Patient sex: M
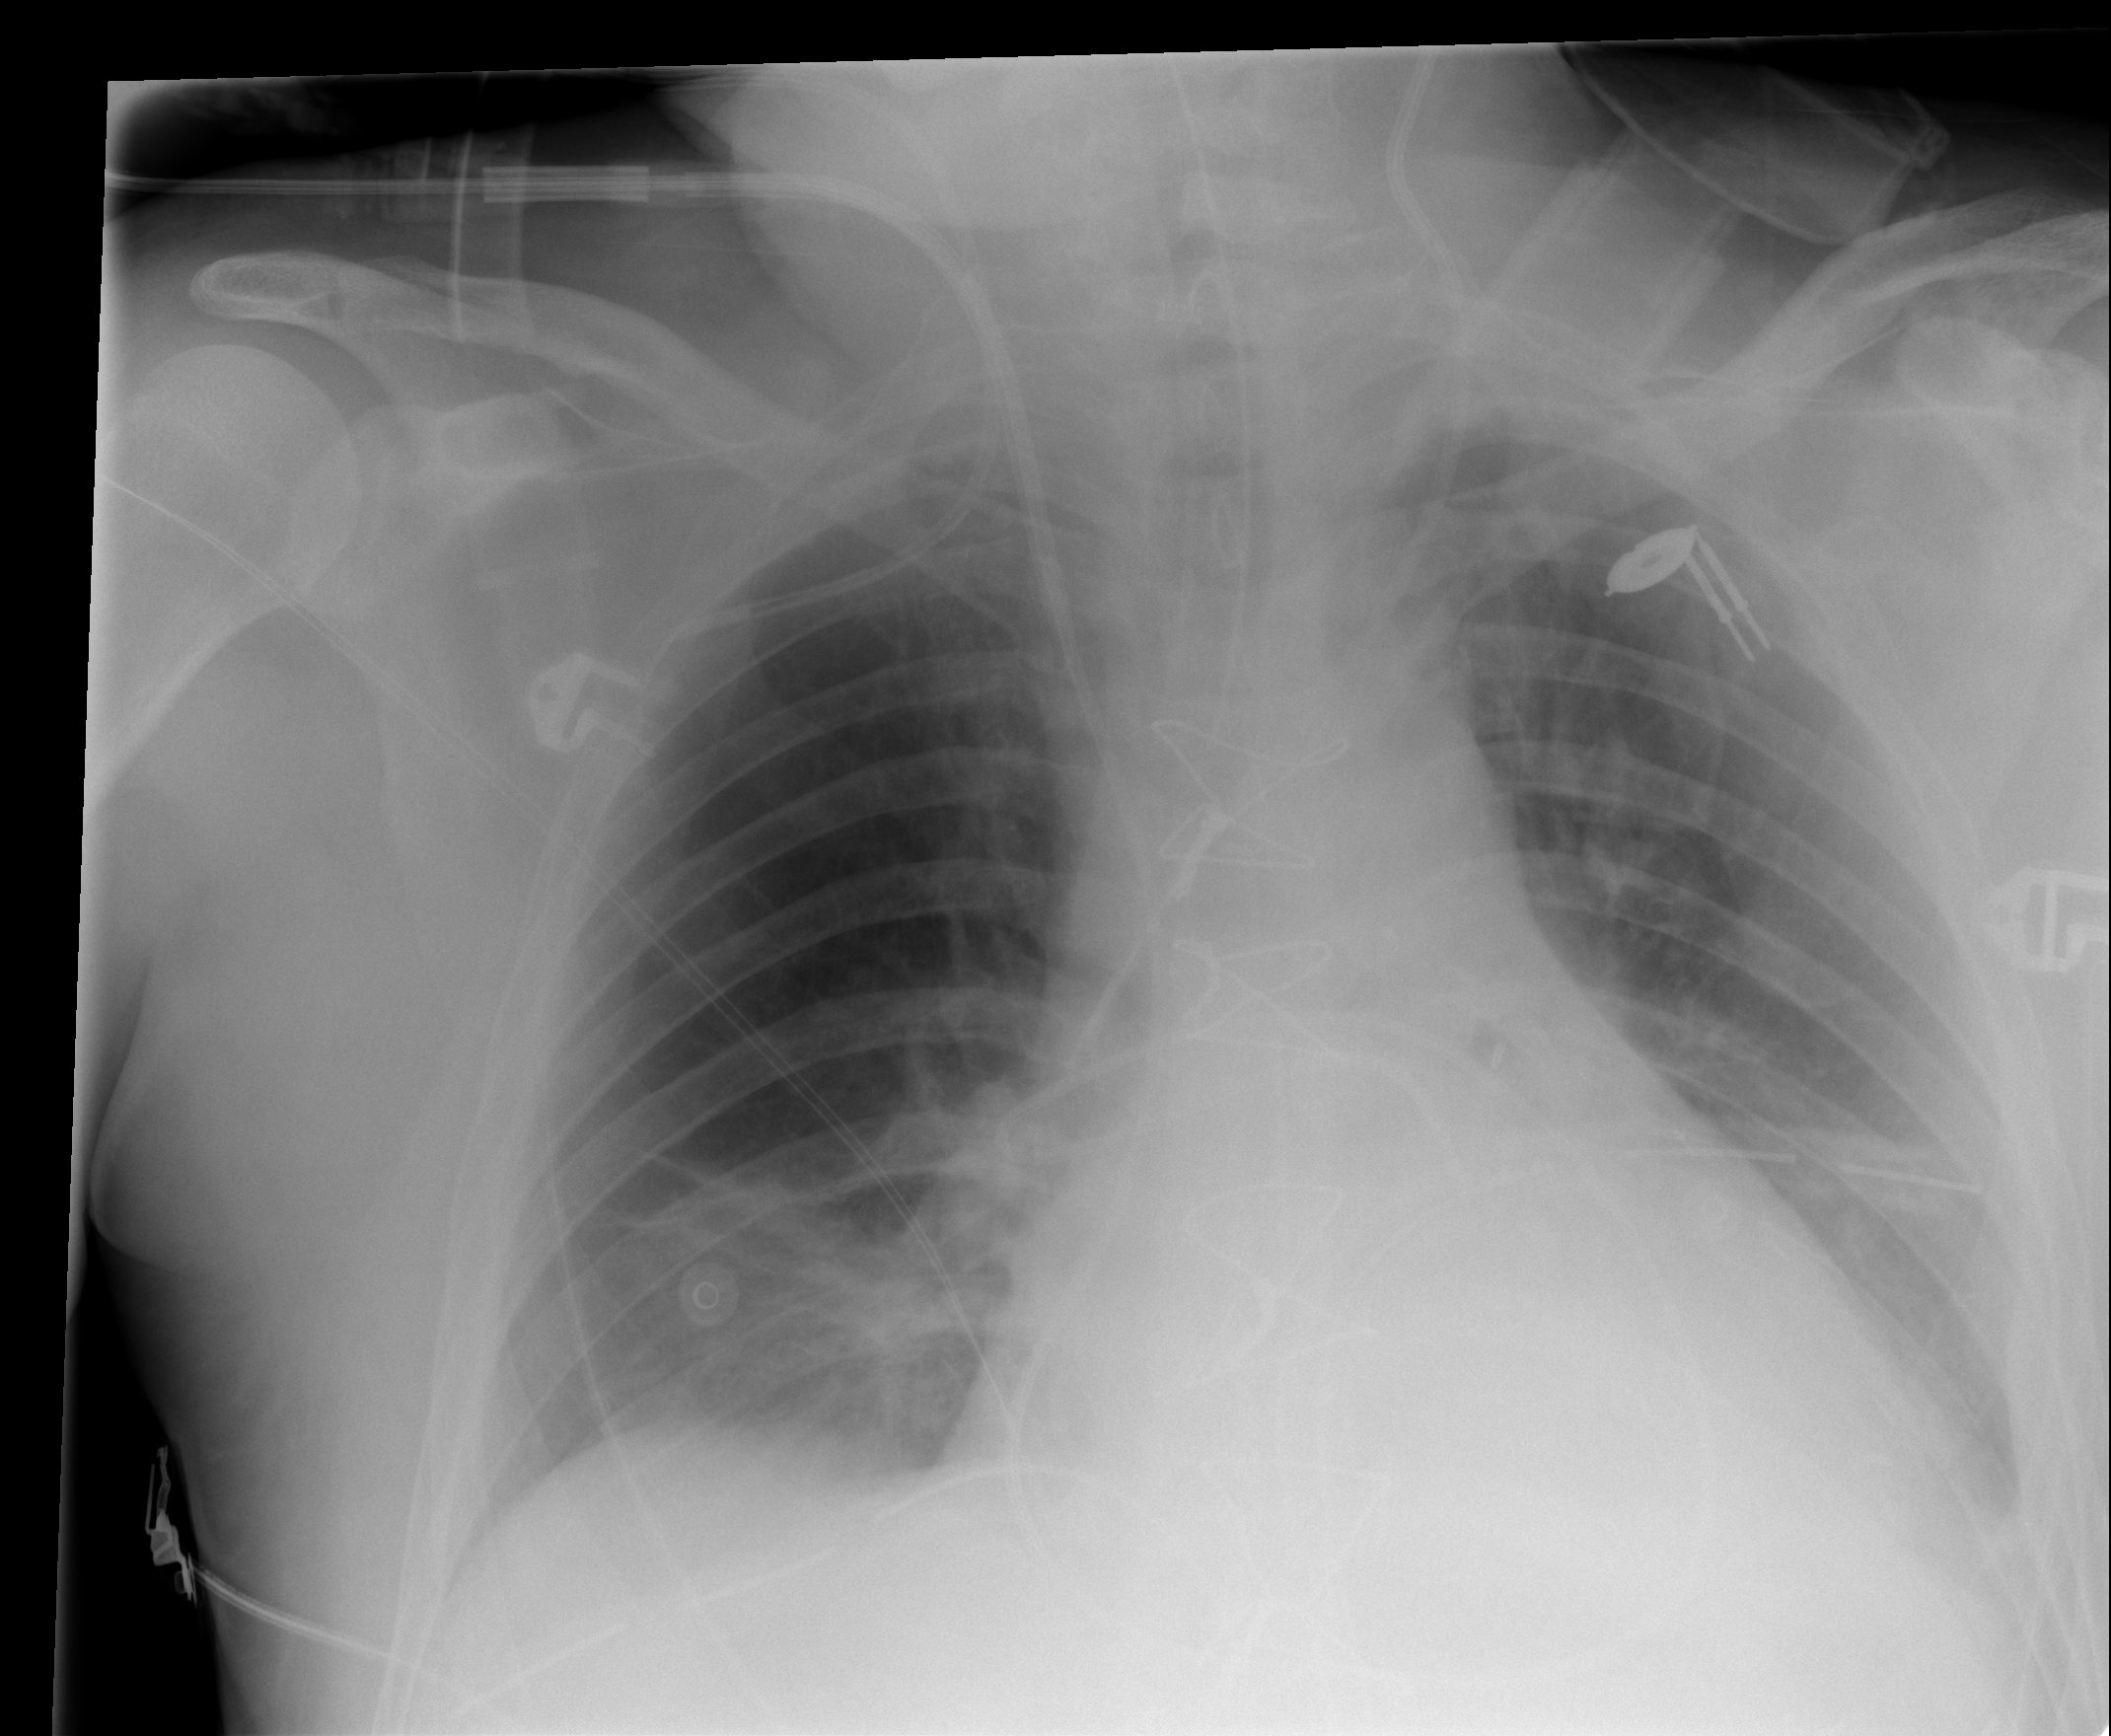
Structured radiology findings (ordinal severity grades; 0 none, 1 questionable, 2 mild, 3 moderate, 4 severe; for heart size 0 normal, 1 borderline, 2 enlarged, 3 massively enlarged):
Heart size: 2
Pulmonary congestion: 0
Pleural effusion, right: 0
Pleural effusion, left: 0
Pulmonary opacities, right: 0
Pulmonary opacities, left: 0
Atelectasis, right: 2
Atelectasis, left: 0